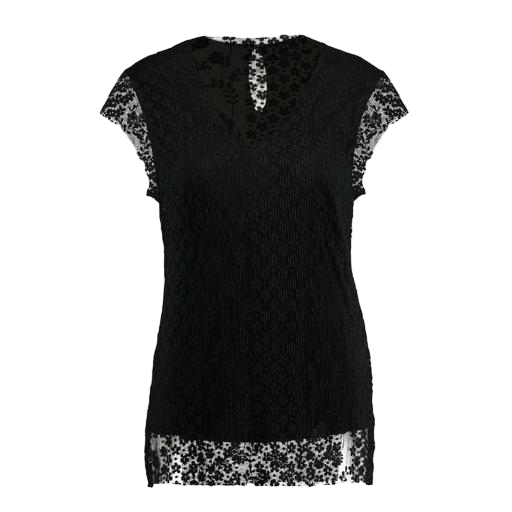
black lace-print cap-sleeve blouse, black plus size lace high-low swing top, sleeveless top lace, white background